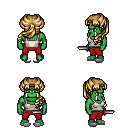
a pixel art fantasy rpg character, male body template, orc, green skin, white pirate shirt, red pants, blonde princess hairstyle, white slippers, dagger, four views (front, back, left, right), 2x2 character sprite sheet, small pixel art, hard edges, no anti-aliasing